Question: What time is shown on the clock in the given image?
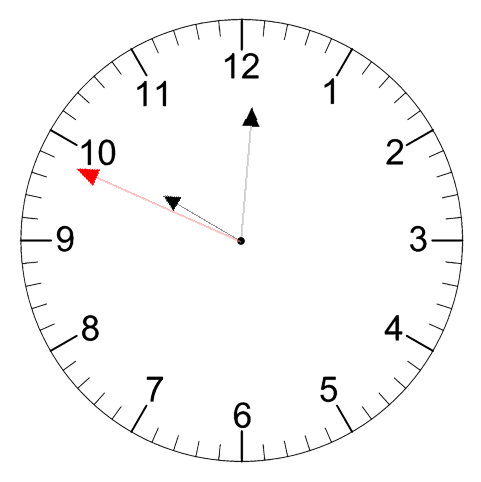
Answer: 10:00:49